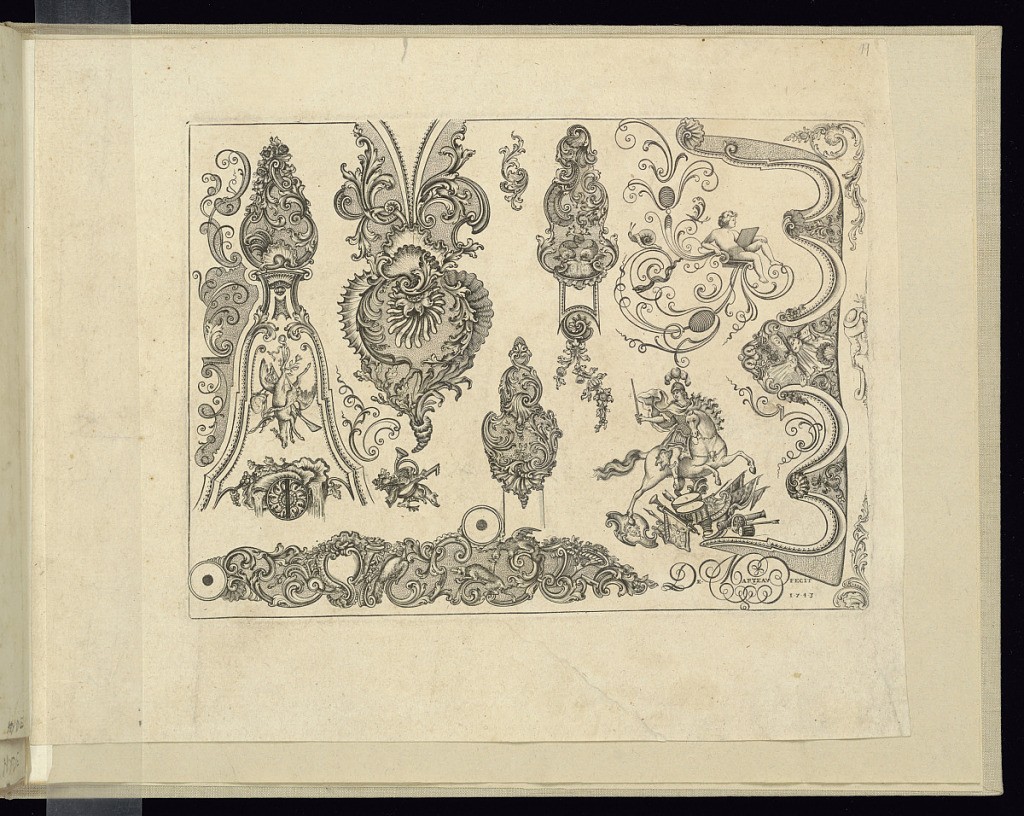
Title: Designs for Firearms Ornament
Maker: Gilles Demarteau, Flemish, 1722 – 1776
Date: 1743
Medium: Etching and engraving on laid paper
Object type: Print
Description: Designs for firearms ornament and components, featuring figures, a knight on horseback, animals, military trophies and musical trophies; fruit, flowers, dragons, dolphins, shells, fronds and acanthus leaves. The plate is signed and dated.